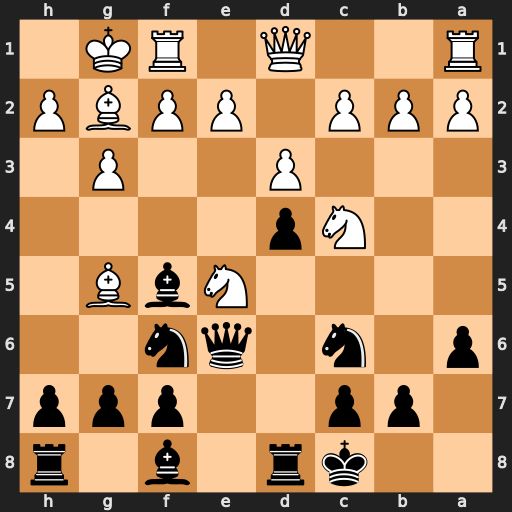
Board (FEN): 2kr1b1r/1pp2ppp/p1n1qn2/4NbB1/2Np4/3P2P1/PPP1PPBP/R2Q1RK1
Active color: b
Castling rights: -
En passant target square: -
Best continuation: Nxe5 Nxe5 Qxe5